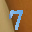
Label: 7